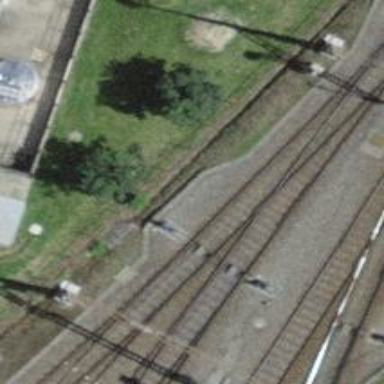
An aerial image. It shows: Railway switch.